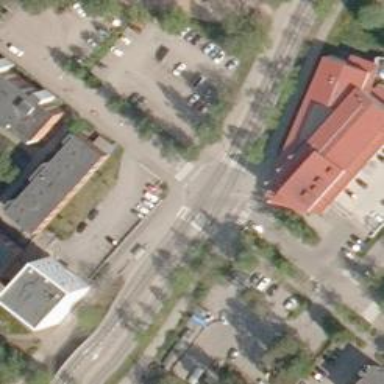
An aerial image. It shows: Uncontrolled crossing on the road.